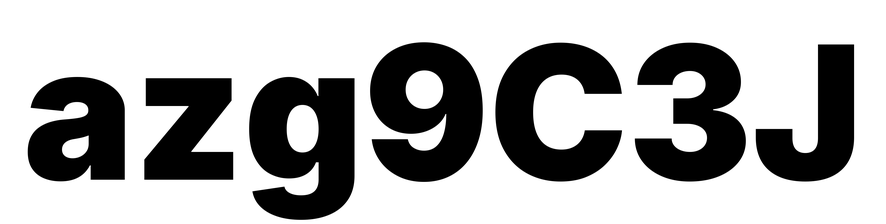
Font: Inter_Black